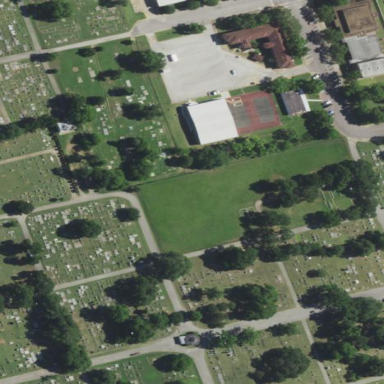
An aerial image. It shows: Cemetery.